Field crop: maize
Growth stage: 2
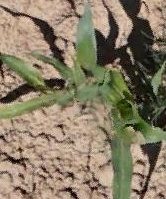
Species: maize